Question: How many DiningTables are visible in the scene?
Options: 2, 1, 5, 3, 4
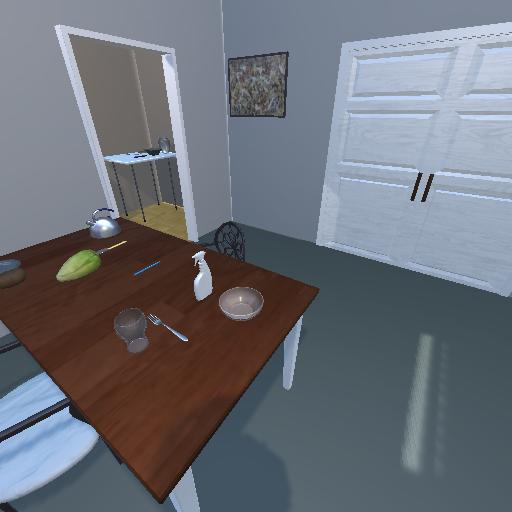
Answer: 2